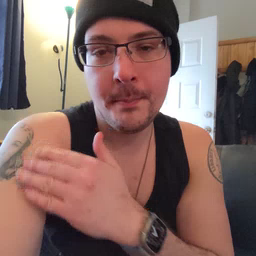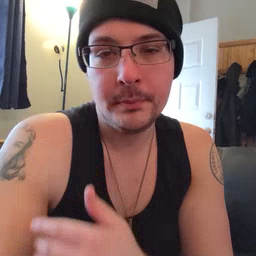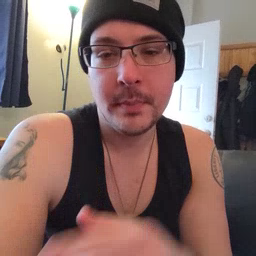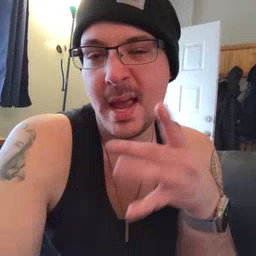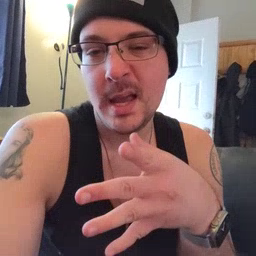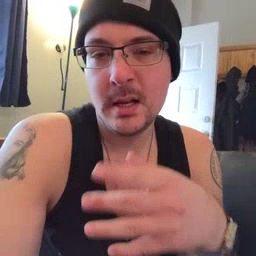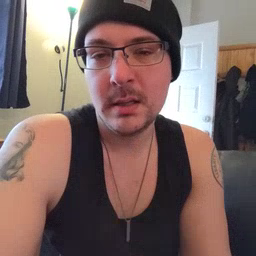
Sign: hate